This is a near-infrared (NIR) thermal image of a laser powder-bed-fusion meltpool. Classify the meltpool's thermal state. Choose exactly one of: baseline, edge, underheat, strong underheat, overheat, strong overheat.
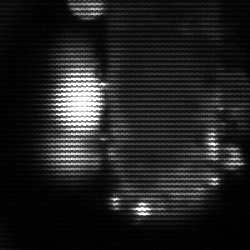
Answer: strong underheat